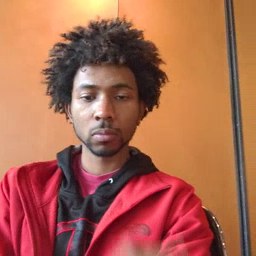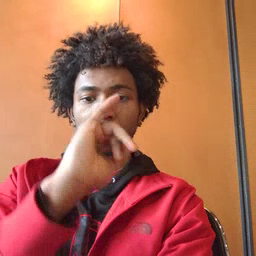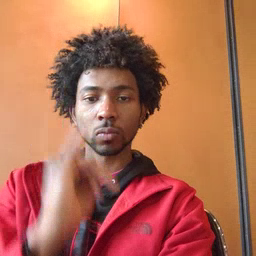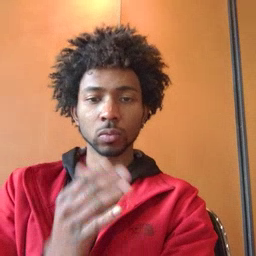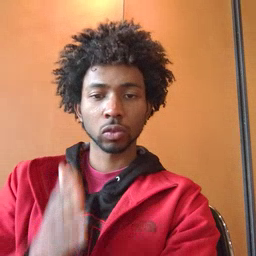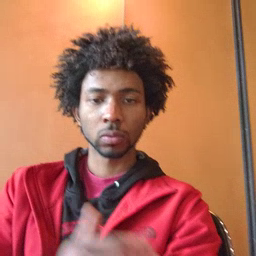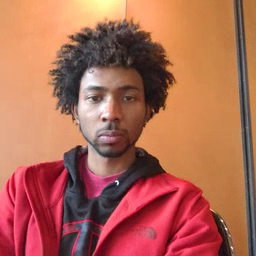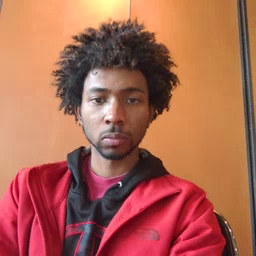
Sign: drawer